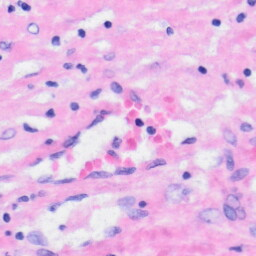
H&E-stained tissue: Liver